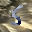
Label: 5